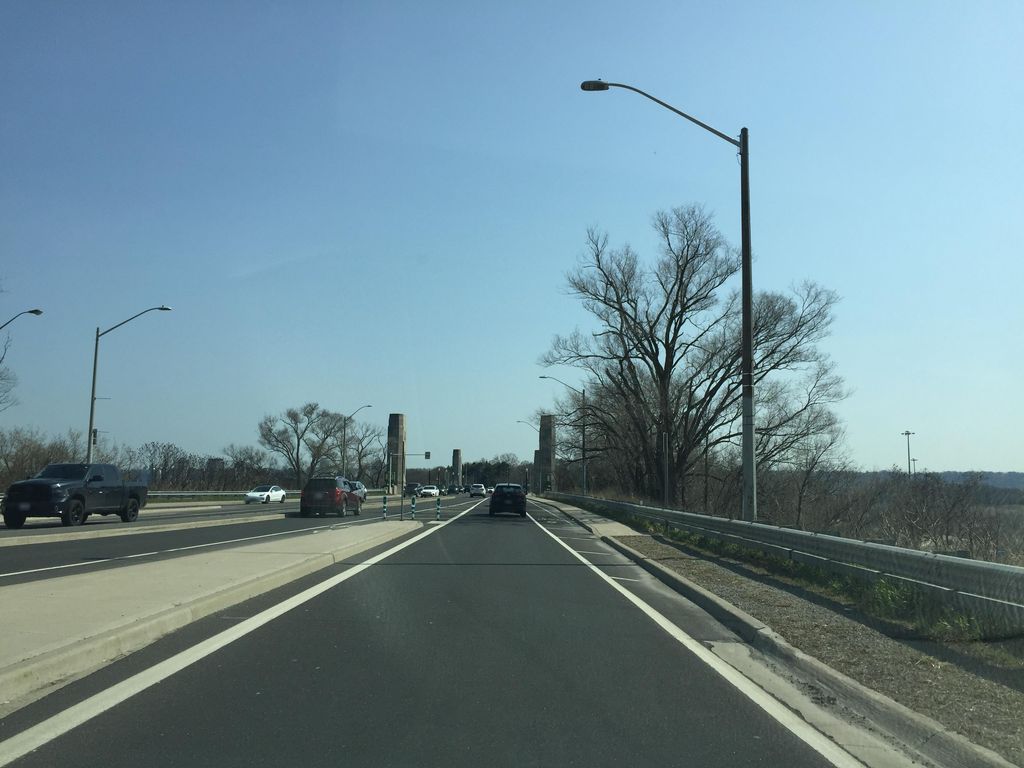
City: hamilton